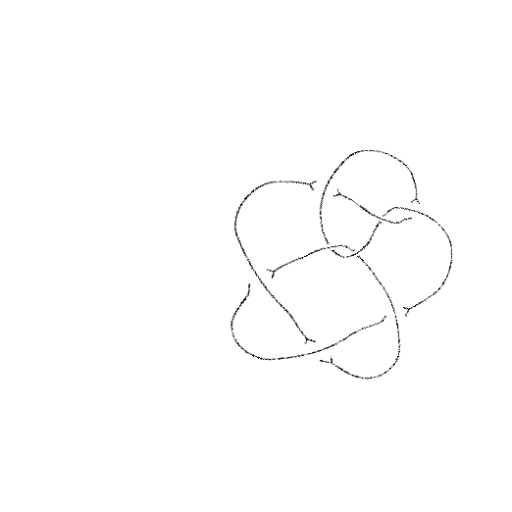
Crossing number: 8